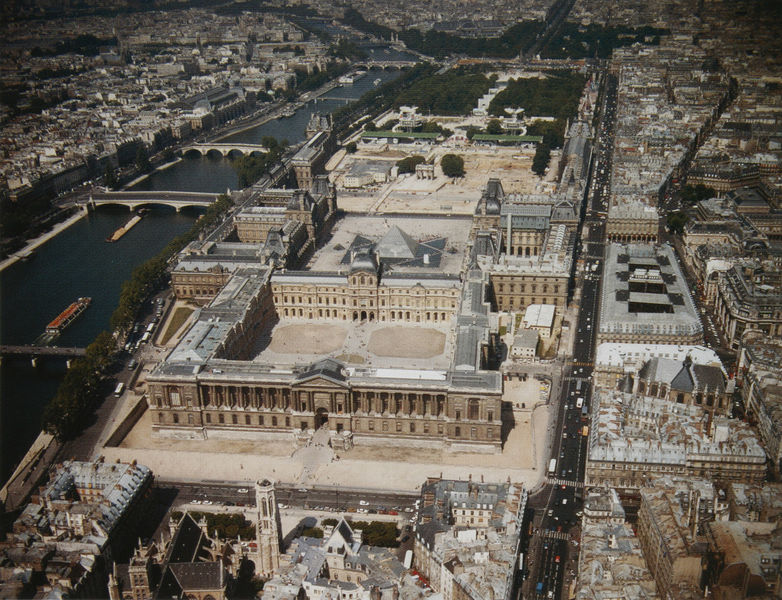
Titel: Luftaufnahme vom Louvre und Umgebung
Künstler: Jacques Lemercier
Standort: Paris
Institution: Louvre
Schlagwörter: baum, wasser, bäume, fluss, grün, stadt, ufer, fenster, frankreich, hell, licht, paris, strasse, säulen, blick, gebäude, haus, park, schloss, architektur, barock, häuser, brücke, gewässer, kirche, sonne, boot, boote, turm, farbig, schiff, schiffe, ansicht, fassade, russland, dächer, allee, kahl, hof, platz, vogelperspektive, seine, strom, menschenleer, foto, fotografie, kirchen, luftaufnahme, oben, stadtansicht, straßen, bögen, eingang, innenhof, berlin, palast, rom, portal, museum, pyramide, london, louvre, autos, fot, brücken, reichstag, loire, luftbild, kiche, notre, ile de la cite, luftansicht, rue de rivoli, versail, eremitage, tuilerien, stom, ile de france, tuillerien, luvre, st chapelle, st. chapelle, st petersburg, newa, i m pei, obilisk, musium, schlusspark, monalisa, obiliske